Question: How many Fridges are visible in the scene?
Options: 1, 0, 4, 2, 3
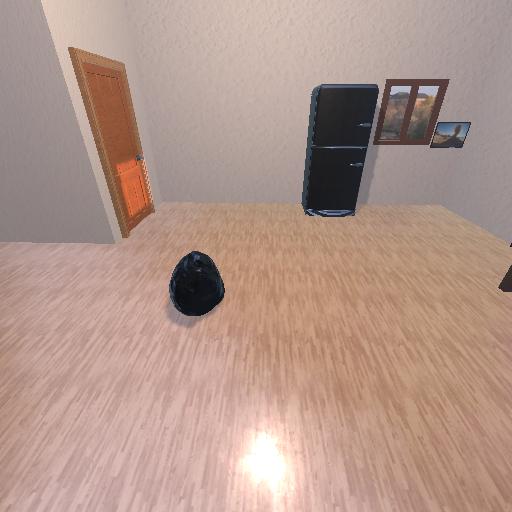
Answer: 1